Field crop: maize
Growth stage: 1
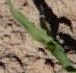
Species: maize